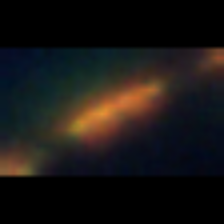
Taxon: Pennate
Group: Diatoms